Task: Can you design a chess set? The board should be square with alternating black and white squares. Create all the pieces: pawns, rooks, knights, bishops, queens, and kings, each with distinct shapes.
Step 2789:
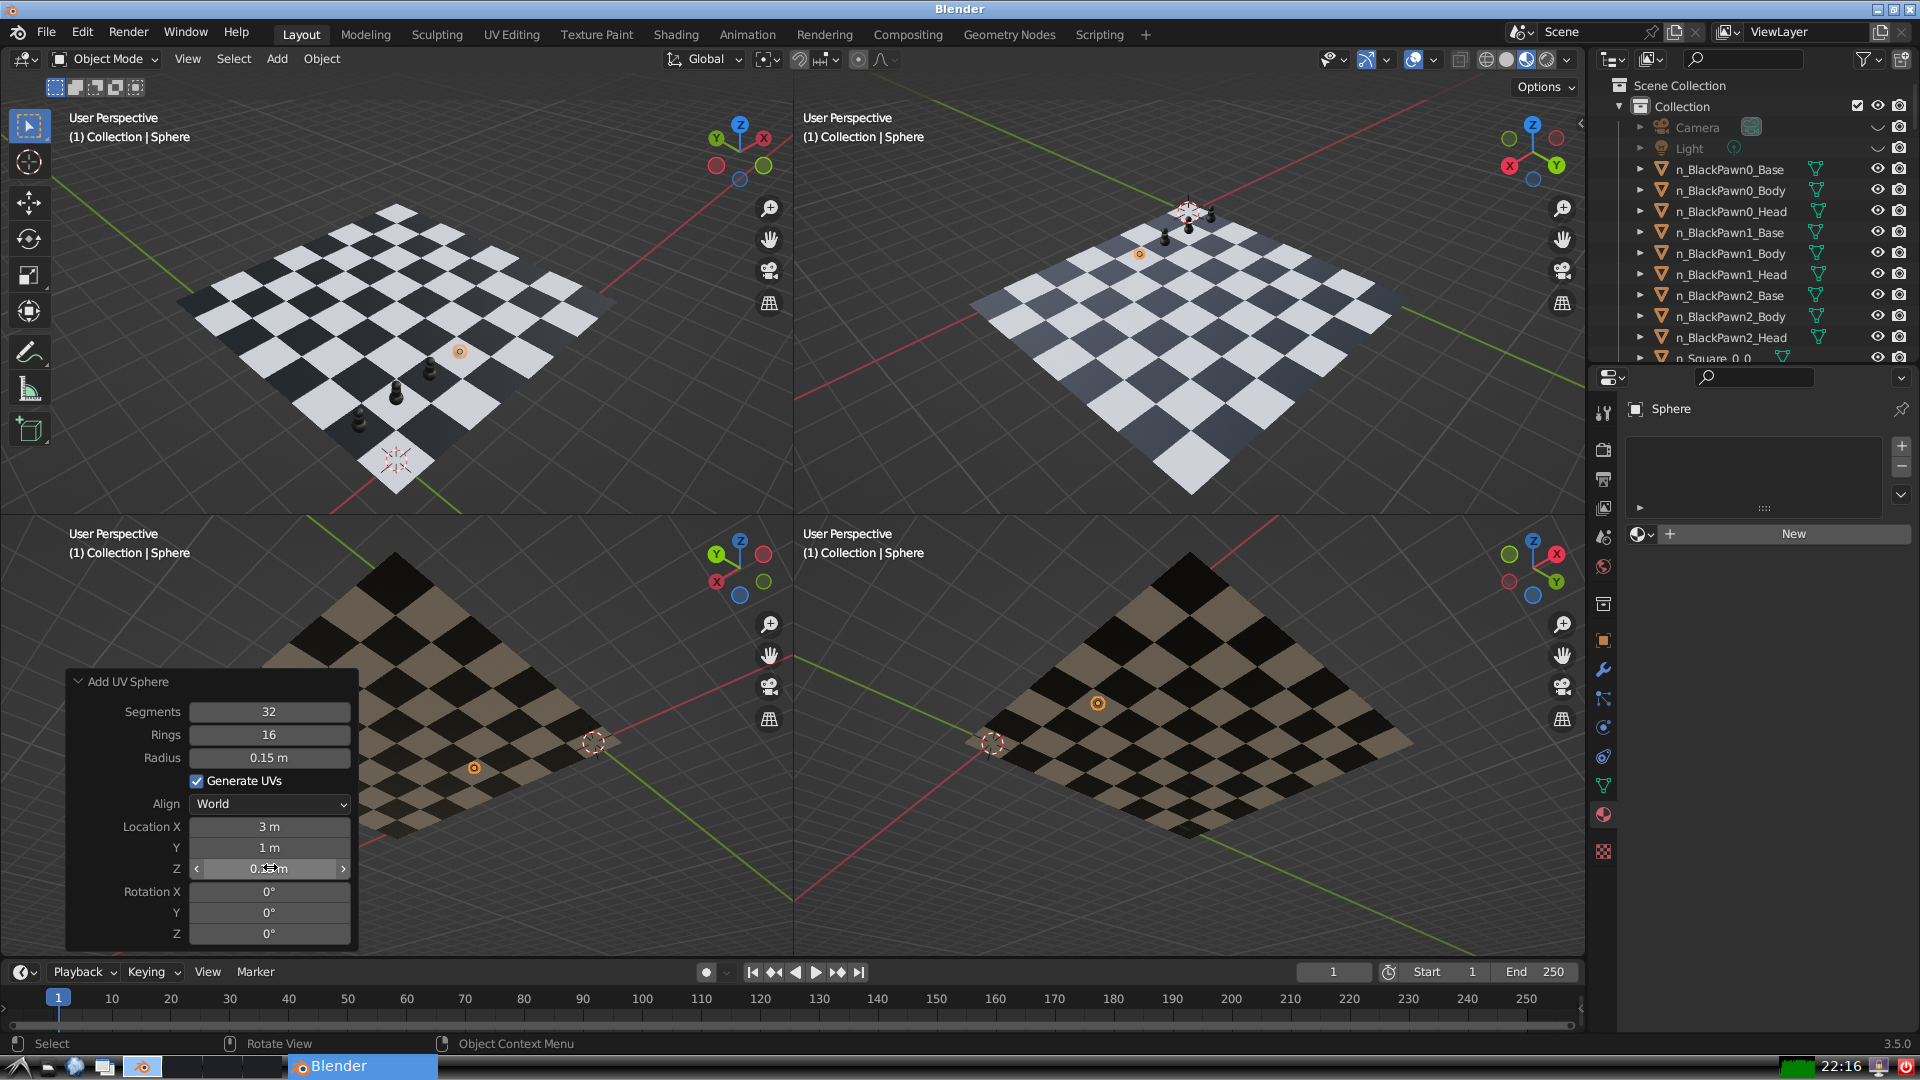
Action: {"mouse_move": [960, 540]}